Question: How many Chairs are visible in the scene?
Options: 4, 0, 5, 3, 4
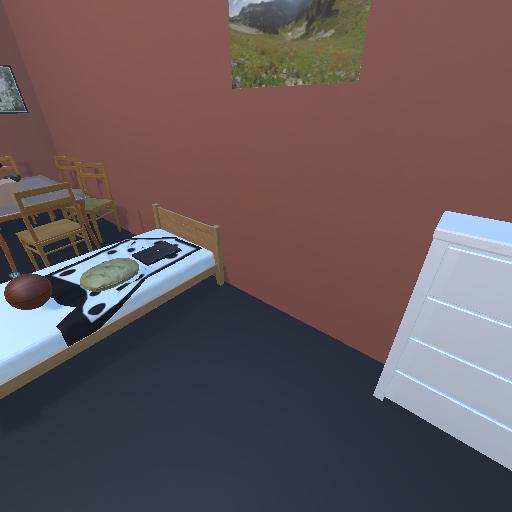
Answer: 4